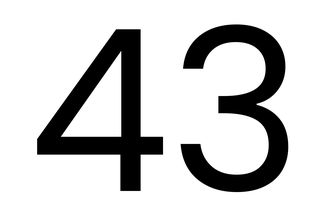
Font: Poppins-Regular